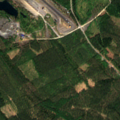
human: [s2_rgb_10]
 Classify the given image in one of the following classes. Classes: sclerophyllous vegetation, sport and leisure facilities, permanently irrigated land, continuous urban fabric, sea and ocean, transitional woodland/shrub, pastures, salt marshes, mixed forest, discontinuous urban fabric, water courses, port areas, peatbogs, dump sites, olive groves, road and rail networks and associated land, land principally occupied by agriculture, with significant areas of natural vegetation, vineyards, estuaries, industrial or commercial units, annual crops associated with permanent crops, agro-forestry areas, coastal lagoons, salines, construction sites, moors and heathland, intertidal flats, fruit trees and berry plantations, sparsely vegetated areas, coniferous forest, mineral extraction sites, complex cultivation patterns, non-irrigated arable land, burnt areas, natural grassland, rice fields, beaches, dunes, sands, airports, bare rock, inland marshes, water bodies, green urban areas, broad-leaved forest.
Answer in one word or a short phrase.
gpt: mineral extraction sites, coniferous forest, mixed forest